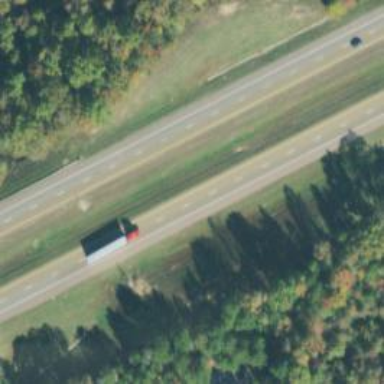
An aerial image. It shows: Asphalt trunk highway.